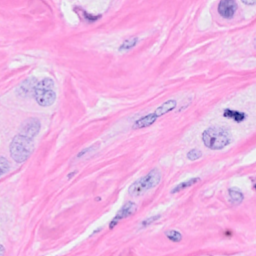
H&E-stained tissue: Breast